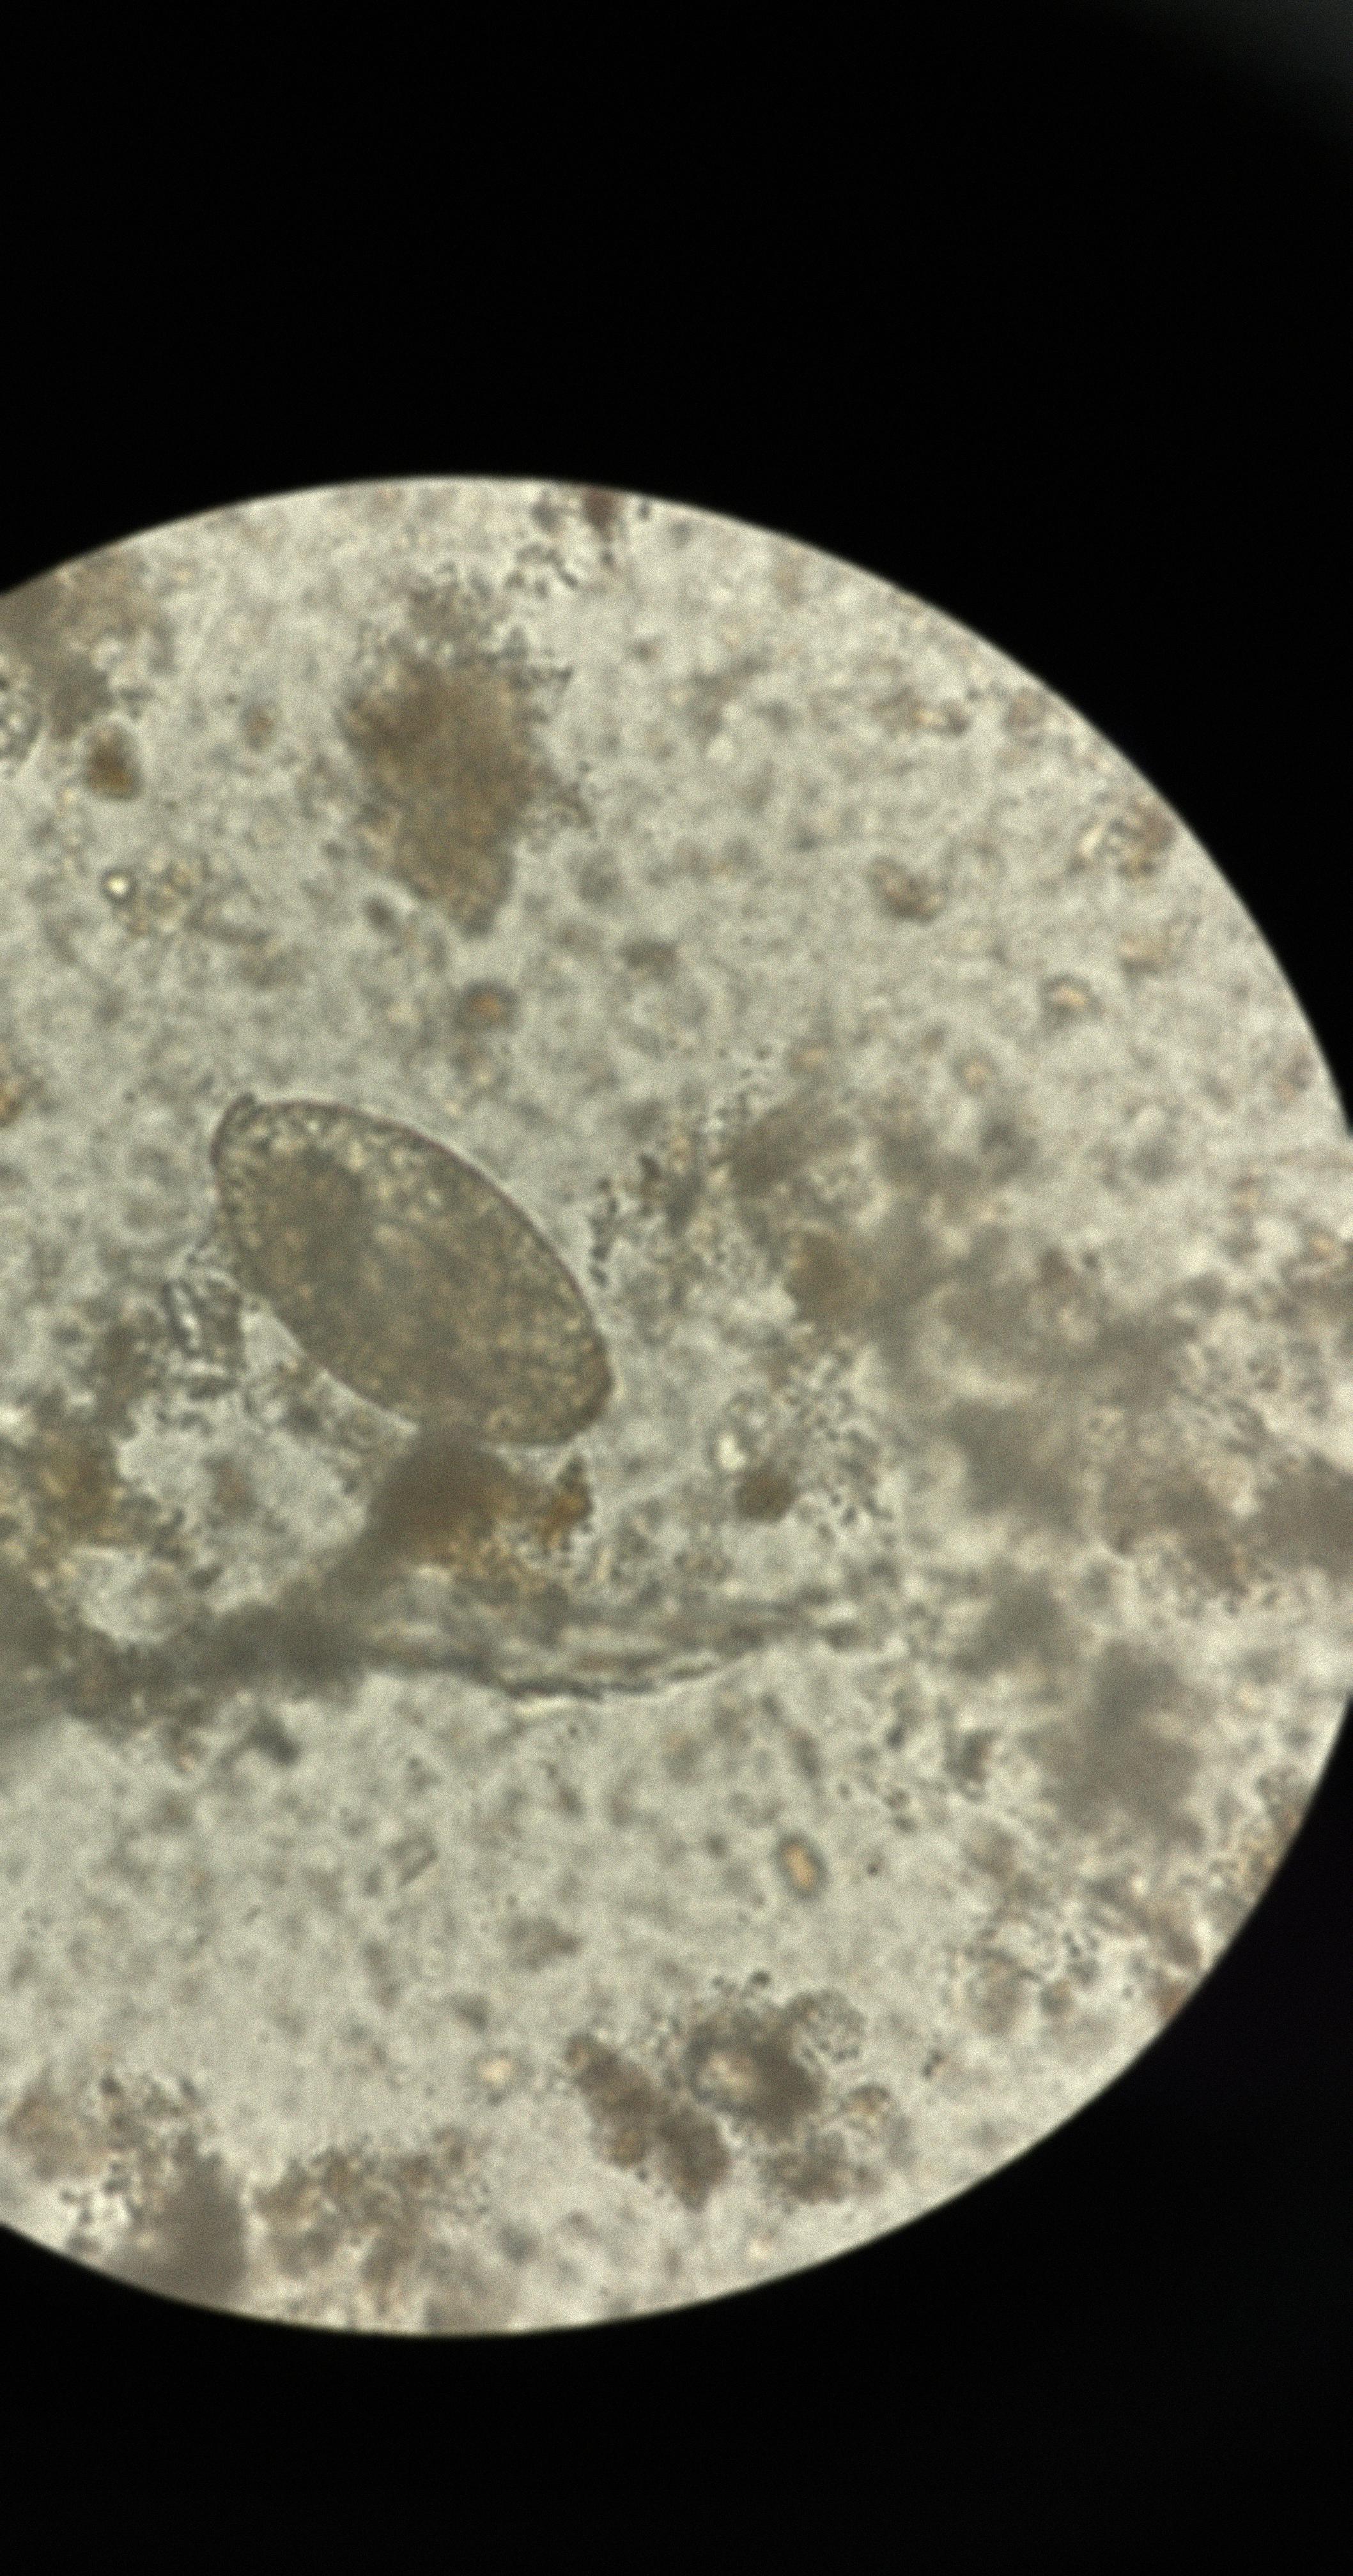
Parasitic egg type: Fasciolopsis buski